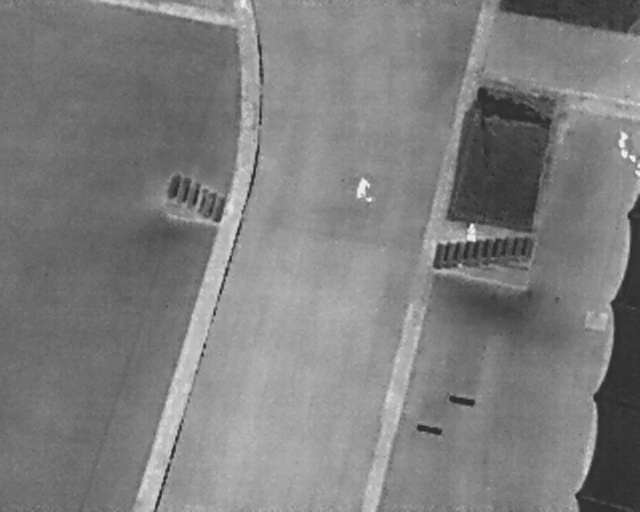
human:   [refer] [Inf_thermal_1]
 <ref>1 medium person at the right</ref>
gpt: <box>[[71, 44, 75, 46, 2]]</box>